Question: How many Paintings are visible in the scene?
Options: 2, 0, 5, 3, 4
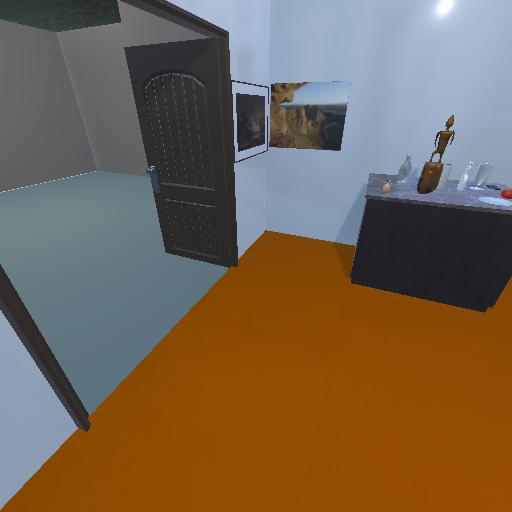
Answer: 2